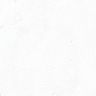
Metastatic tissue present: no